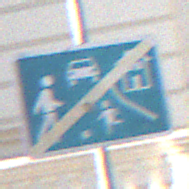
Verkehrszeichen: EndeVerkehrsberuhigterBereich
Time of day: MorningAfternoon
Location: Outdoor (Urban)
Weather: PartlyCloudy
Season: NotSpecified
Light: Natural